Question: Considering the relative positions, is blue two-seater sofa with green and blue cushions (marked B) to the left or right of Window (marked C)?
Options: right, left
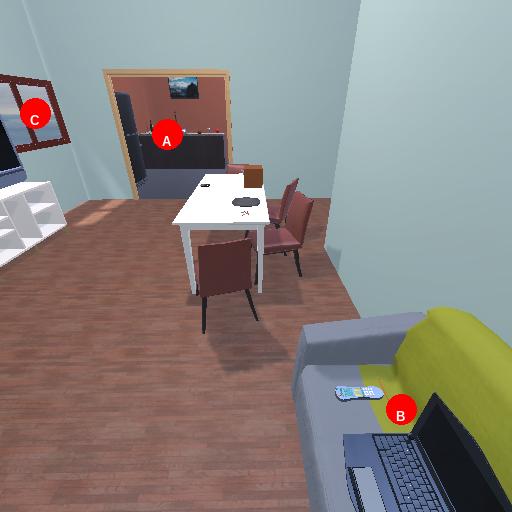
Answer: right